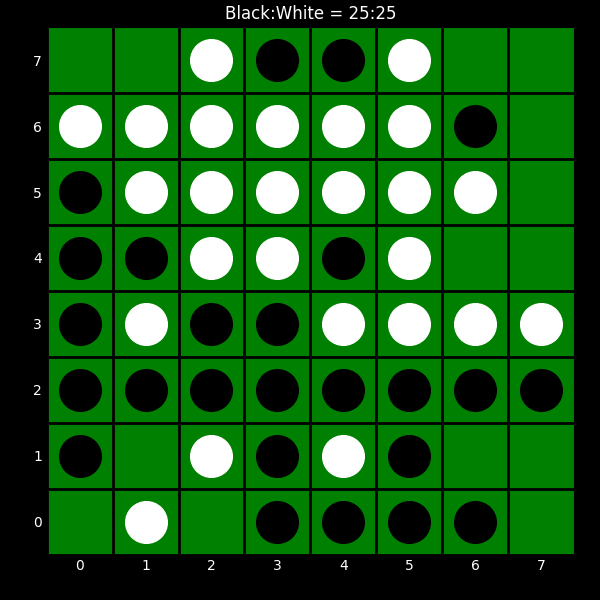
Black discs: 25
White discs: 25